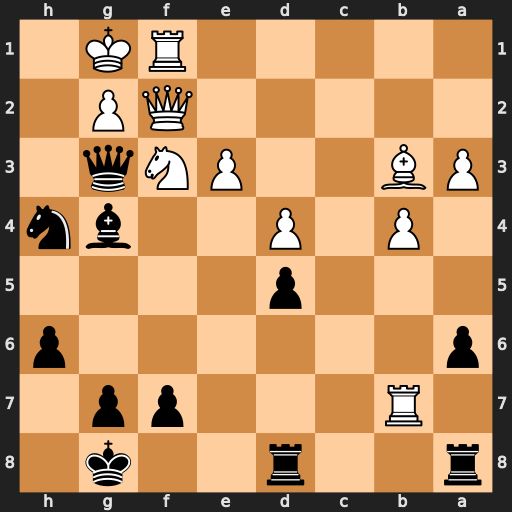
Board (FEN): r2r2k1/1R3pp1/p6p/3p4/1P1P2bn/PB2PNq1/5QP1/5RK1
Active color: b
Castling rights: -
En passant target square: -
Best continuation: Nxf3+ Qxf3 Bxf3